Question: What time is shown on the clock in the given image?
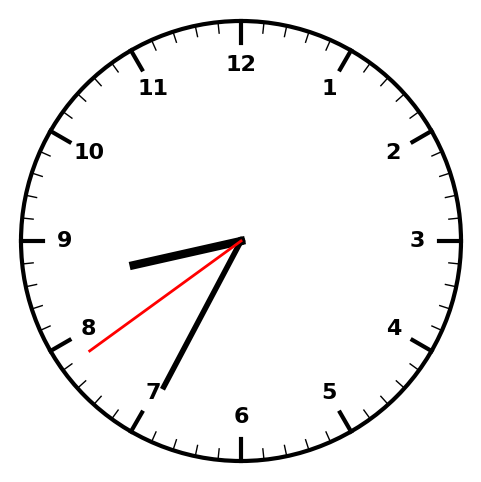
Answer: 08:34:39